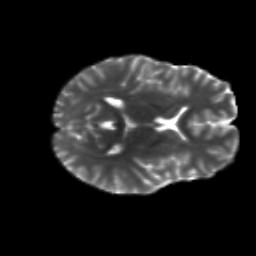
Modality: T2w
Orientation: axial
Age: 19
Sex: female
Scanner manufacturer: siemens
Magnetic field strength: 3 T
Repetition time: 8.8 s
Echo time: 0.085 s